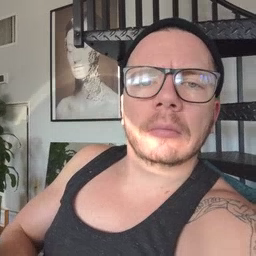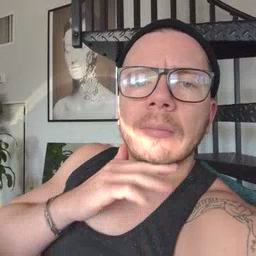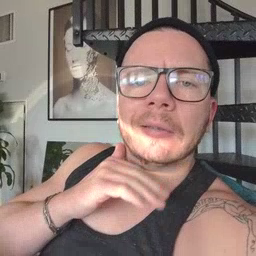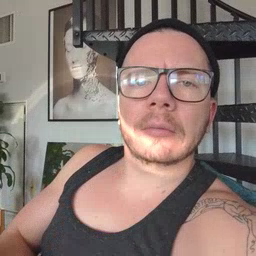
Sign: pig